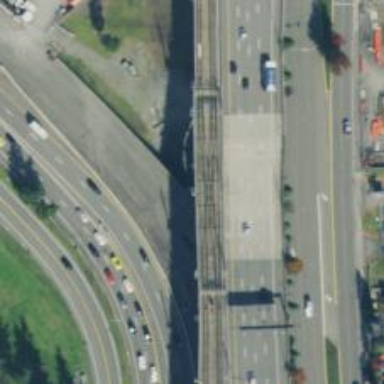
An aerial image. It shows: Bridge for light rail railway with electrified contact lines.